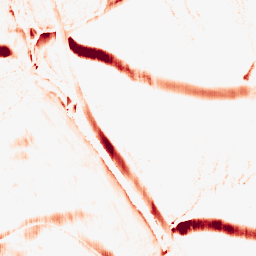
Category: morphological
Decomposition family: morphological_rect
Decomposition parameters: operation: opening
width: 5
height: 20
Upsampling method: edge_directed
Upsampling parameters: scale: 2
Upsampling scale: 2